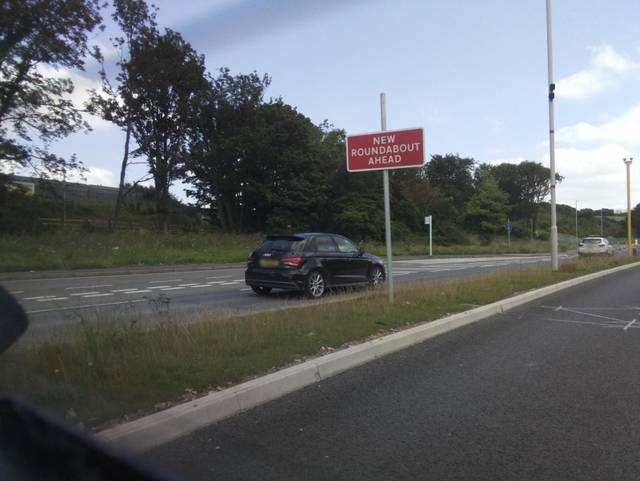
Region: United Kingdom
Coordinates: 50.367, -4.095